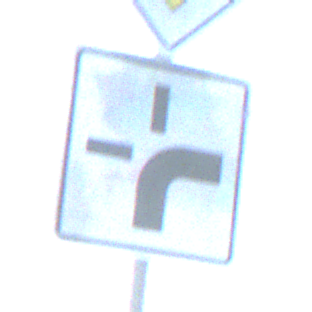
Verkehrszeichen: VerlaufVorfahrtsstrasse3
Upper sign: Vorfahrtsstrasse
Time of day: SunriseSunset
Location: Outdoor (RoadRail)
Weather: PartlyCloudy
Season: NotSpecified
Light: Natural